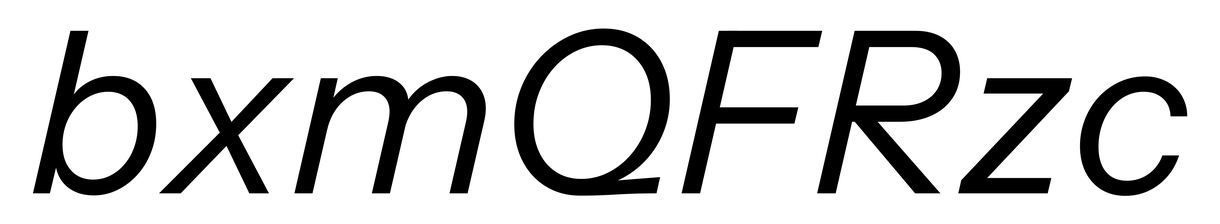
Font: InstrumentSans-Italic_Italic